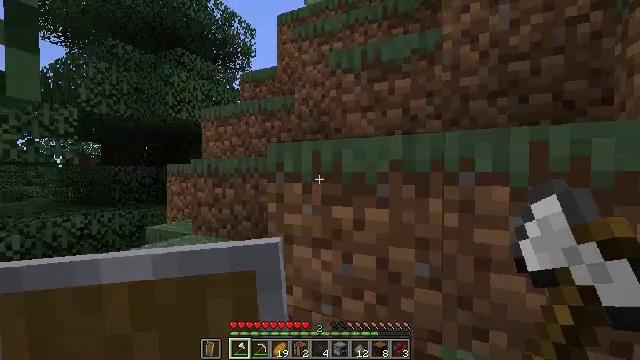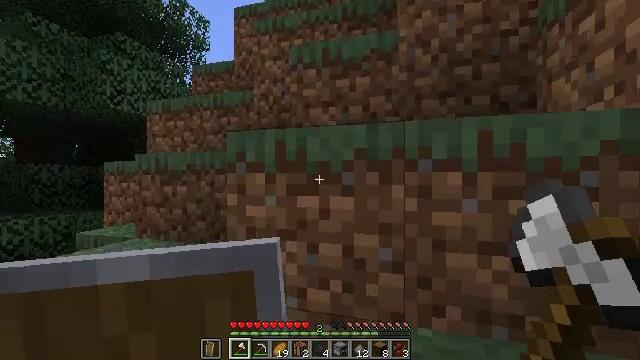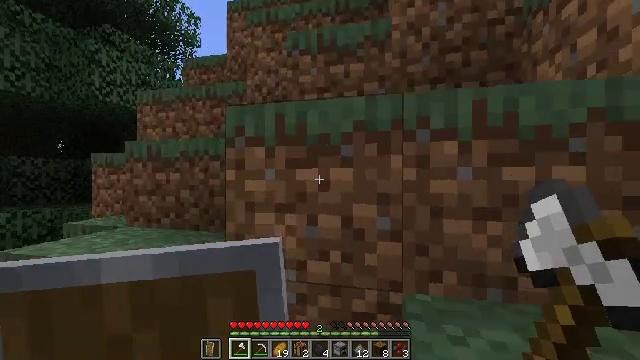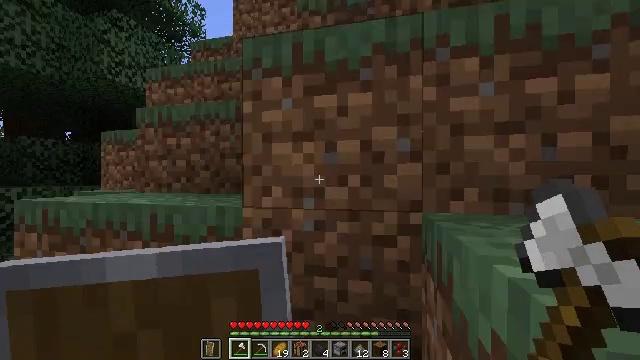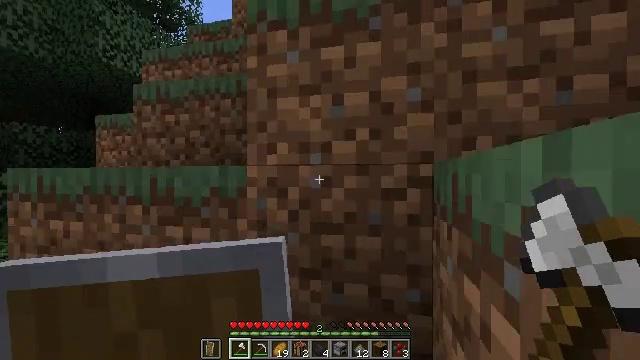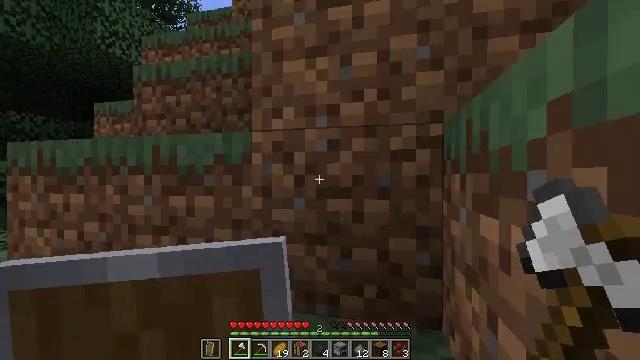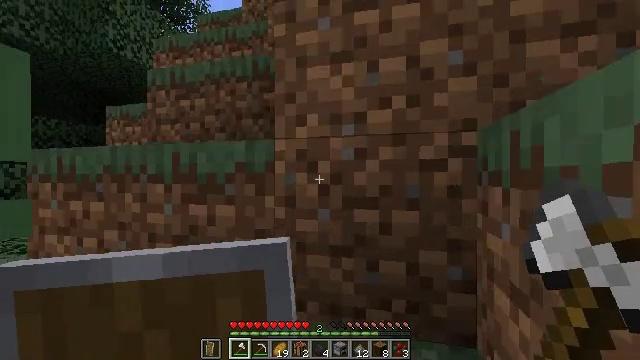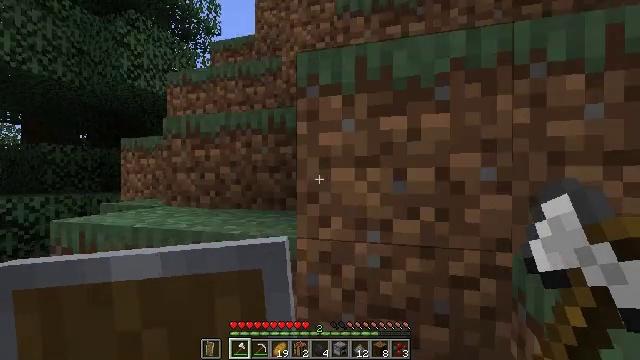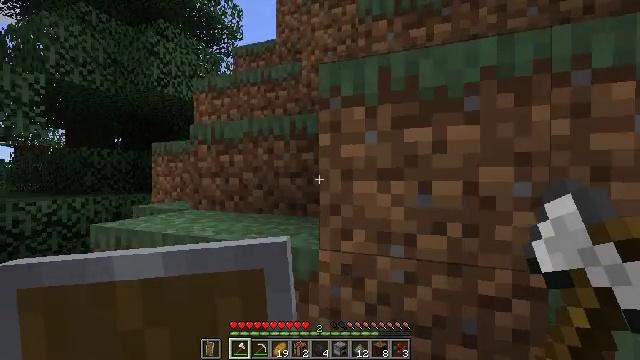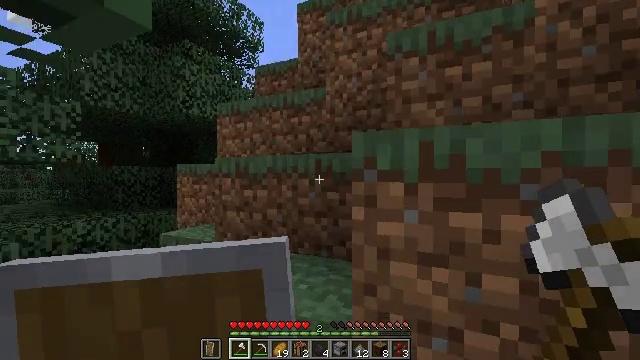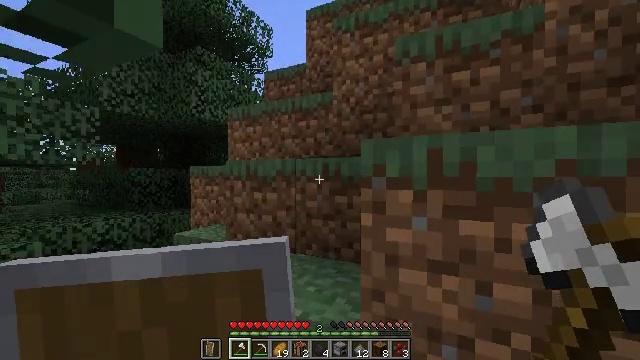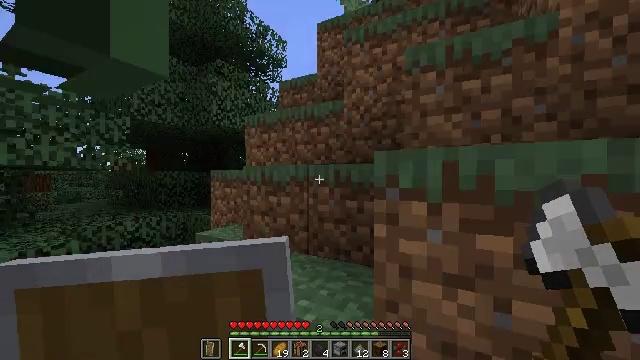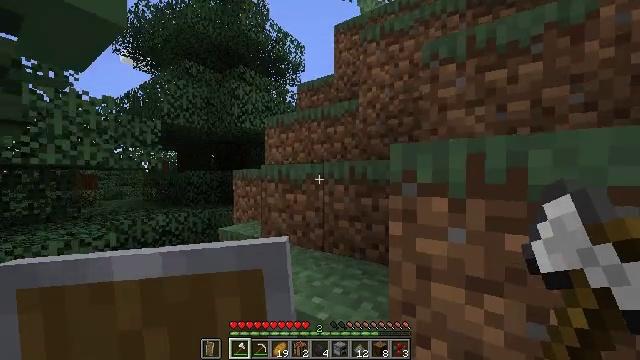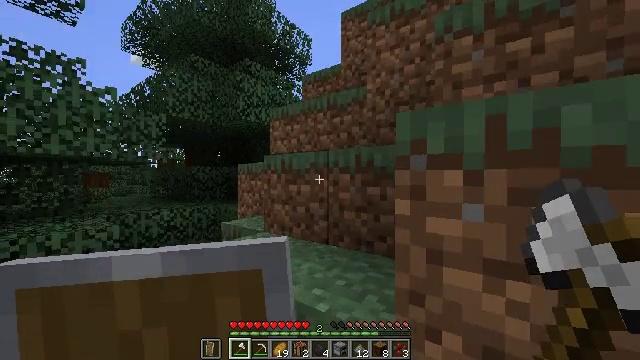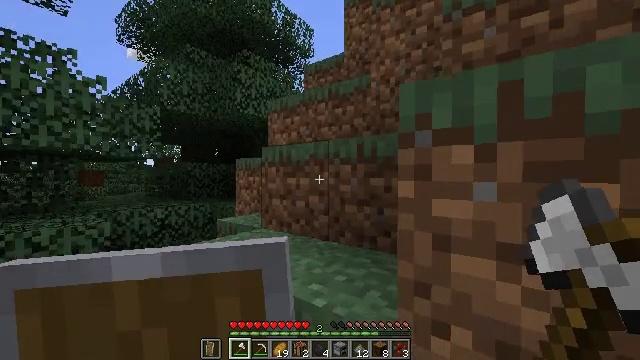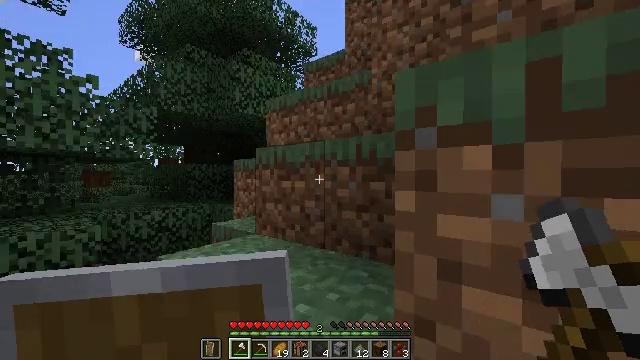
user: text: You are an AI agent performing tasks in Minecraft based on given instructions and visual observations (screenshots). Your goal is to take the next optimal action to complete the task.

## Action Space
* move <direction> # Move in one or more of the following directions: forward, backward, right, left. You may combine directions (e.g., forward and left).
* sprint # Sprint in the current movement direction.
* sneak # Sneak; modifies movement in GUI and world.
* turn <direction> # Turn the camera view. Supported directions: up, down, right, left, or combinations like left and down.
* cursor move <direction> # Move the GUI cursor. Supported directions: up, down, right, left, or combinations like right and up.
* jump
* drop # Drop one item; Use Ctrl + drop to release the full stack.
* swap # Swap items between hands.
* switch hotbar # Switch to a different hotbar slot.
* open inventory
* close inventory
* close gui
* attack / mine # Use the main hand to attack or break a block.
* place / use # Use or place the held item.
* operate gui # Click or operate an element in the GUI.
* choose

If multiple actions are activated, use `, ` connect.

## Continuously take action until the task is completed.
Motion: motion action
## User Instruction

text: Gather materials from the sweet berry bush.
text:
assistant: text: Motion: move forward, sprint, turn right, jump
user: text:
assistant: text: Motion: move forward, sprint, turn right, jump
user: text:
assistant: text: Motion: move forward, sprint, jump
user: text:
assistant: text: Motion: move forward, sprint, jump
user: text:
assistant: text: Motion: move forward, sprint, jump
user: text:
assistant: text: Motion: move forward, sprint, turn left, jump
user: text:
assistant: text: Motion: move forward, sprint, turn left, jump
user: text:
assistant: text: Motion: move forward, sprint, turn left, jump
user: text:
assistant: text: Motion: move forward, sprint, turn left, jump
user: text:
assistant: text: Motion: move forward, sprint, turn left, jump
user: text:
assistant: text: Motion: move forward, sprint, turn left, jump
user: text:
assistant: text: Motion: move forward, sprint, turn left, jump
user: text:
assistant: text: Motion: move forward, sprint, turn left, jump
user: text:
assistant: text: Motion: move forward, sprint, jump
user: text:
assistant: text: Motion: move forward, sprint, turn left, jump
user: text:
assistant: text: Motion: move forward, sprint, turn left, jump
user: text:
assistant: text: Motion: move forward, sprint, turn left, jump
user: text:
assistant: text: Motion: move forward, sprint, jump
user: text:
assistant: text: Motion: move forward, sprint, jump
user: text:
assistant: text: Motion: move forward, sprint, jump
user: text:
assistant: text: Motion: move forward, sprint, turn right and up, jump
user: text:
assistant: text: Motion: move forward, sprint, turn right, jump
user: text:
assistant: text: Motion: move forward, sprint, turn right, jump
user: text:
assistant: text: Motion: move forward, sprint, turn right, jump
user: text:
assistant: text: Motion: move forward, sprint, turn right, jump
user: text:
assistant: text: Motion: move forward, sprint, turn right, jump
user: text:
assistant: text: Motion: move forward, sprint, jump
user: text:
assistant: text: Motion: move forward and move right, sprint, jump
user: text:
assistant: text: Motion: move forward and move right, sprint, jump
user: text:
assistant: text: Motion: move forward and move right, sprint, turn left, jump